Interaction volume radius: 10 \u00c5
Interaction volume height: 25 \u00c5
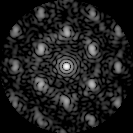
Disorder parameter: 0.4506